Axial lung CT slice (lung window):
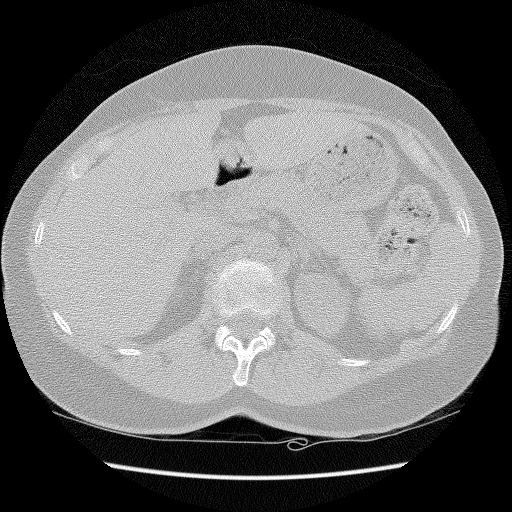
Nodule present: no